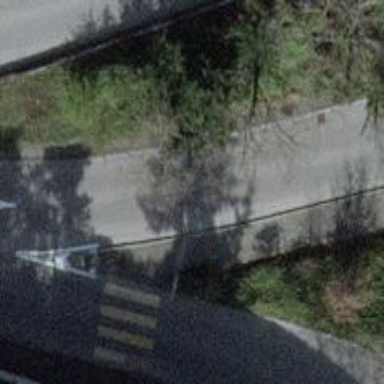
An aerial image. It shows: Asphalt road that is classified as tertiary link.